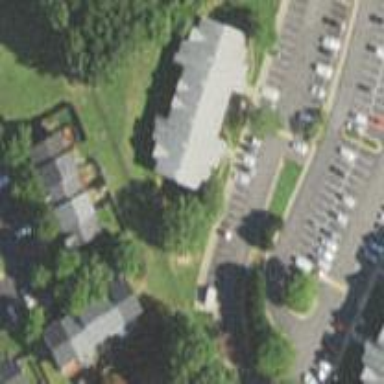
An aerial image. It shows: Parking space.